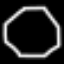
Label: octagon